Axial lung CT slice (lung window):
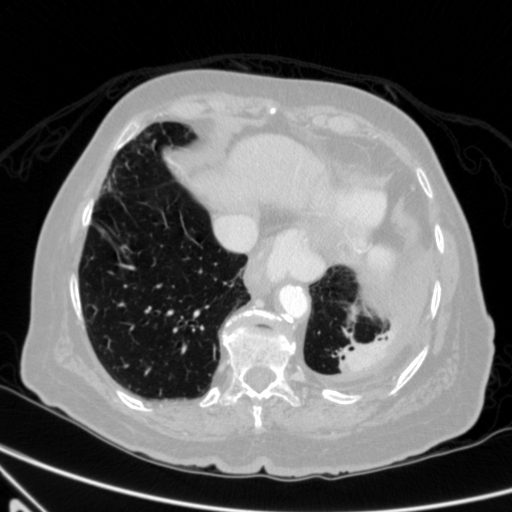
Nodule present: no